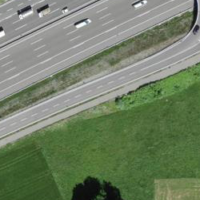
EUNIS habitat code: 57
Species observed at this site:
Lamium galeobdolon
Milvus migrans